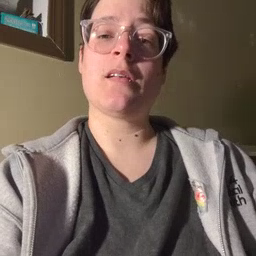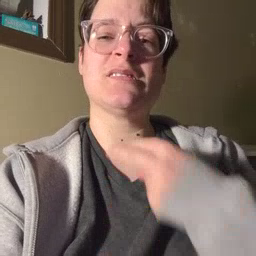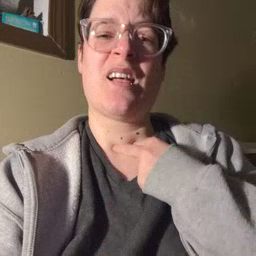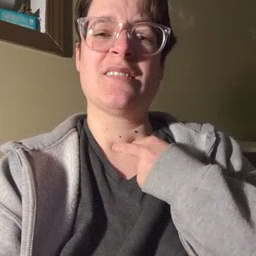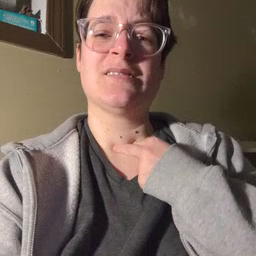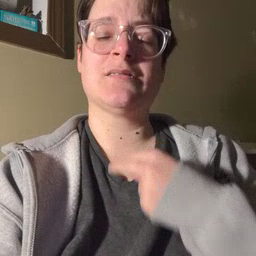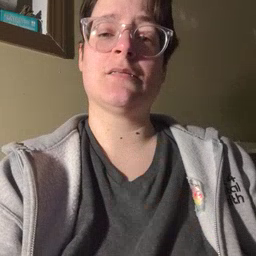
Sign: stuck